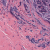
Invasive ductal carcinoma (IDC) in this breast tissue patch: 1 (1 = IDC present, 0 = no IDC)